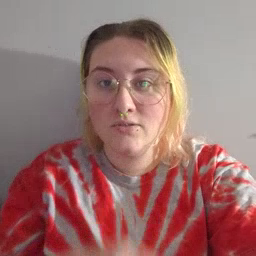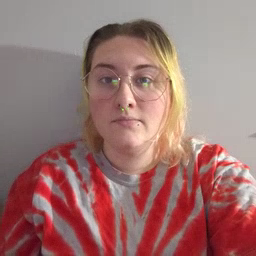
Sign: orange